Question: I've been reading lately about Node.js, Websockets and Socket.io out of curiosity. However, the other day I was thinking of a problem one of my client faces and was wondering if they may be the solution. Essentially, there are two servers. Server 1, is serving raw binary data. Server 2, is setup to receive and handle that binary data.
What needs to happen is data from server 1, is passed through a web browser and then delivered to server 2.

I'm curious to know if this is possible, and what angles you may take to solve it?
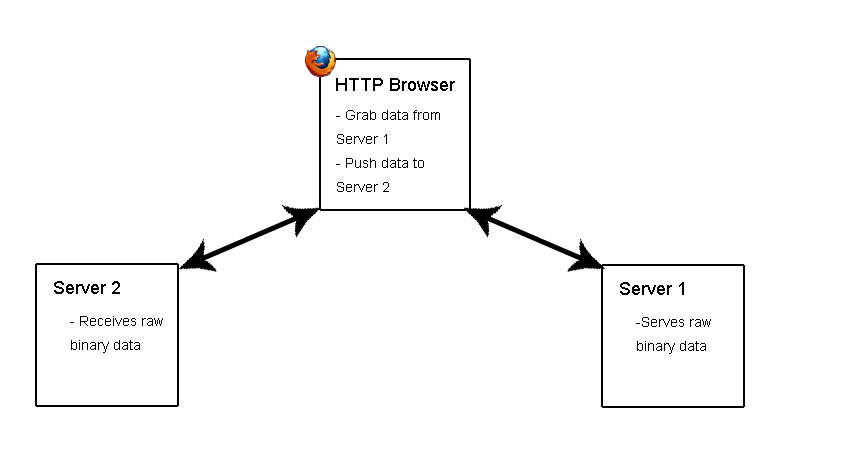
Answer: It's certainly possible. The connections to both will need to be initiated from the browser/Javascript, but once in place it should be easy to proxy the data from one to the other.
However, there are many non-browser WebSocket clients so you might consider just making a direct WebSocket connection from one server to the other. See <URL> implementations.